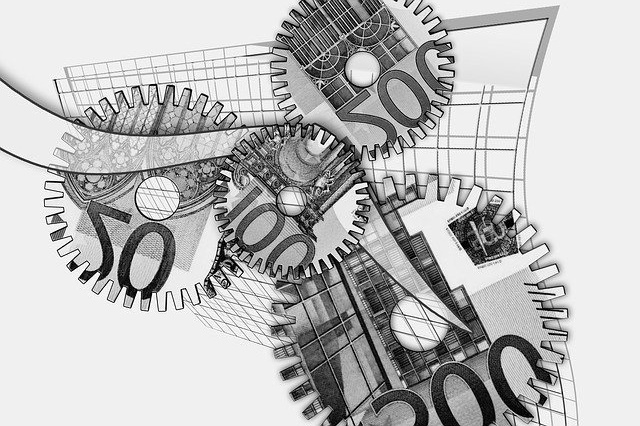
Label: hamper